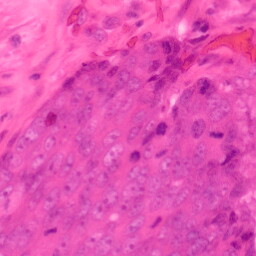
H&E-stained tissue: Colon